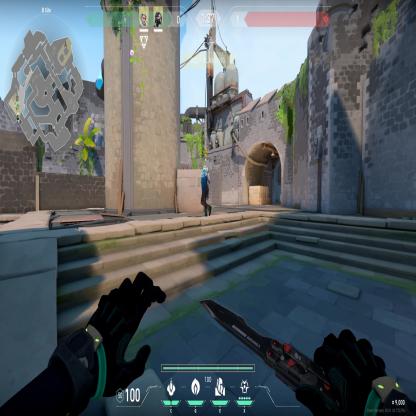
Label: teammate